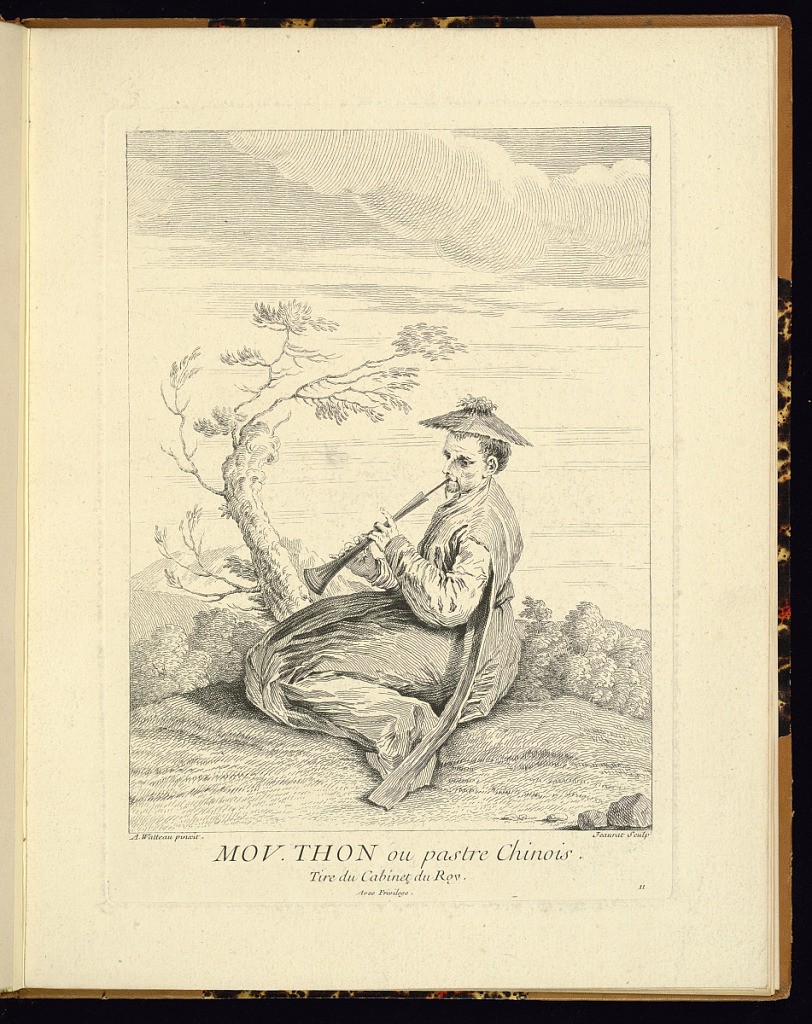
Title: Mov.Thon ou pastre Chinois
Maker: Antoine Watteau, French, 1684–1721
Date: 1731
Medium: Etching on paper
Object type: Print
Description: A seated man in a landscape playing a flute or wind instrument, wearing a hat. Trees and clouds in the background. The plate is signed, titled, and numbered.